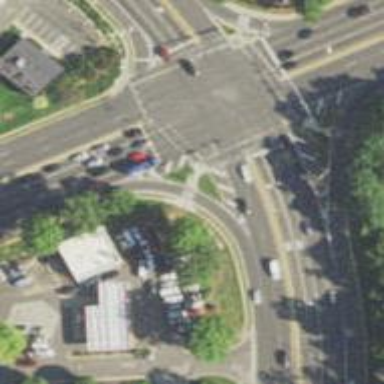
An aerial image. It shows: Marked crossing on footway.